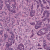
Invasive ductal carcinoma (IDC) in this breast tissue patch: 1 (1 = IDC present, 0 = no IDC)